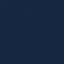
Land use / land cover class: SeaLake